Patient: sex M, age 23
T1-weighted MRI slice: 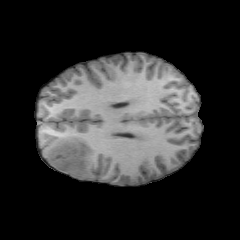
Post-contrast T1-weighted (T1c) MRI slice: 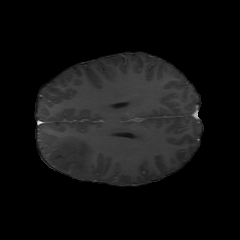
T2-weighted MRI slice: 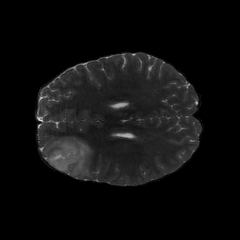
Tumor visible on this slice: yes
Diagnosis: Oligodendroglioma, IDH-mutant, 1p/19q-codeleted
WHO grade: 2